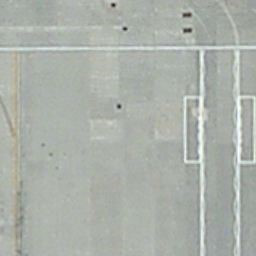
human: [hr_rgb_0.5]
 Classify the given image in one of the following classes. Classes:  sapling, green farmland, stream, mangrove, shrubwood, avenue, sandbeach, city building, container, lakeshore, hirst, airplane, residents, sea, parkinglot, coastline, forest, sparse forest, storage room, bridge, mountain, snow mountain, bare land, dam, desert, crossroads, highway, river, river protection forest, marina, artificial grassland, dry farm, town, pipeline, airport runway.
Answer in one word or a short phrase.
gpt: airport runway